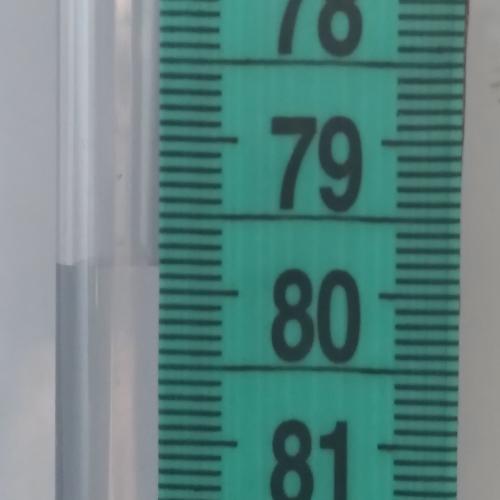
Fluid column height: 79.8 cm